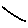
Label: line